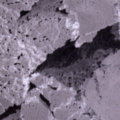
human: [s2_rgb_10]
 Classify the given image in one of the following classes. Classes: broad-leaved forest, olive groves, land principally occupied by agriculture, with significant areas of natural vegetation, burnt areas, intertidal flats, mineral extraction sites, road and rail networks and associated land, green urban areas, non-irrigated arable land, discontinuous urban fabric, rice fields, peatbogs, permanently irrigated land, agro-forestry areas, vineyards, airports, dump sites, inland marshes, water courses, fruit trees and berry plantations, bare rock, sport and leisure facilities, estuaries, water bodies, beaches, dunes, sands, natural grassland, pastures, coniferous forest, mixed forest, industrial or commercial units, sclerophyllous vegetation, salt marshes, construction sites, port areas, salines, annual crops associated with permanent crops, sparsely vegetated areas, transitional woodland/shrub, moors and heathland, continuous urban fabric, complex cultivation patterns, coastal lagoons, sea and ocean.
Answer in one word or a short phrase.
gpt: sea and ocean